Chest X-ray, AP view. Patient: 32 years old, sex M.
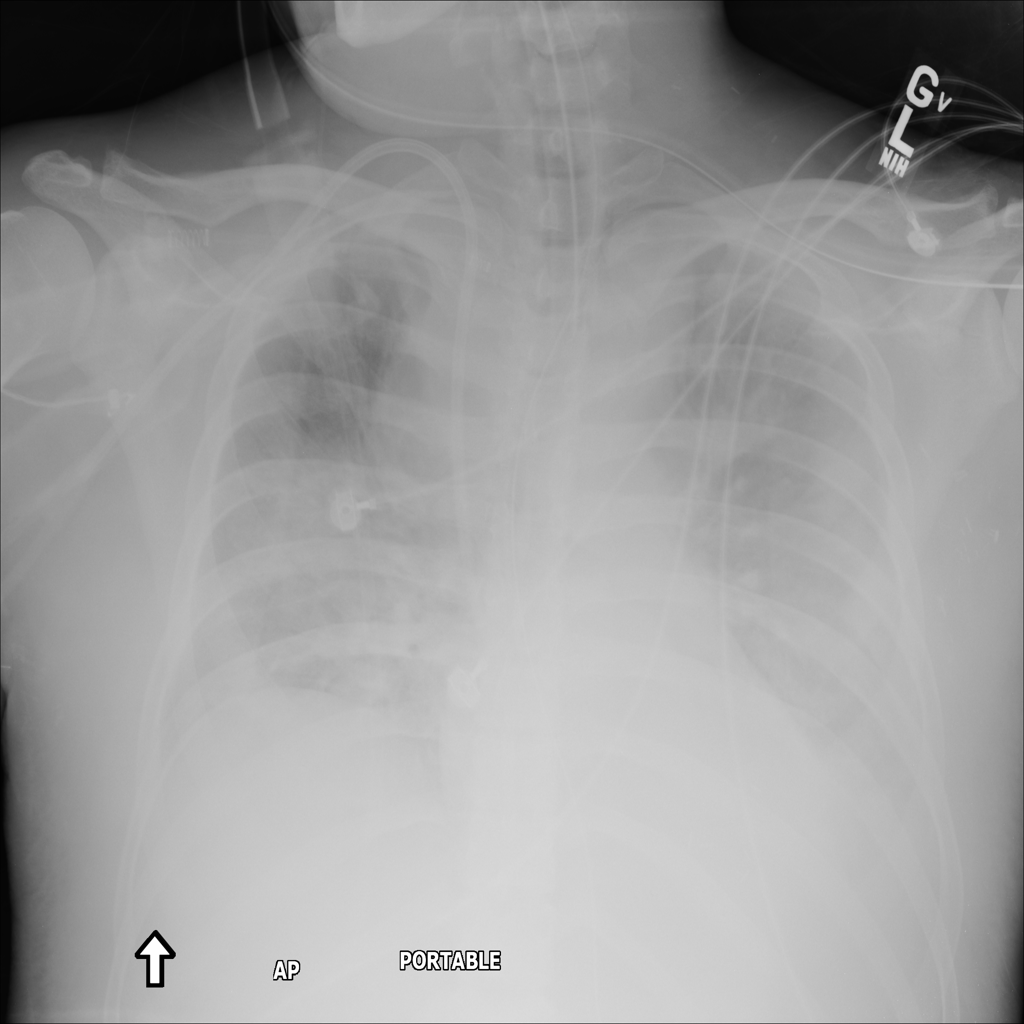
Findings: Edema